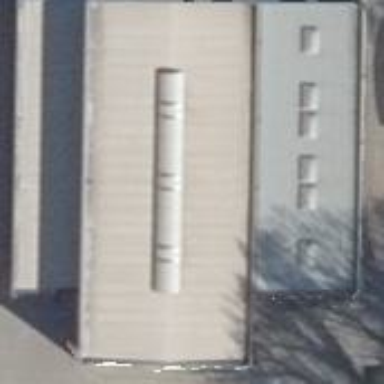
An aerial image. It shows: Building.